Question: I wanted to write a function which could check if color is close to a background color.
For this i make use of the HSL color scheme, let me explain that a bit; HSL colors are defined as Hue Saturation and lightness. In short Hue tells you which color of the rainbow is used and its in the range 0 to 360. And its on the Hue that i would like check.
So Saturation how strong the color is, like pure or mixed with grey
or Lightness which speaks for itself are not compared. I only want to check for Hue.
At first i wrote a Near function like this:
'''
Private boolean Near(int background, int mycolor, int difference)
{
if(math.abs( background - mycolor)<difference){return true;}else{return false}
}
'''
Later i realized this is wrong. Because HSL is like the image below you see in there the colors are as a circle, so starting at red 0 and it is red again at 360.
So a Hue value of 358 and 4 are close together, the above function wouldn't reflect that.
(Saturation goes to the center 0..100
lightens 0..100 is like going up or down
and Hue is from 0 to 360 degrees around. )

I could rewrite a function with a large if then construction, so that for example if the background where red 5 and the allowed difference is 20 then 'mycolor' would be in range if it is < 5+20 or > (360-(5-20)) .. so making a special construction if the Hue difference would be crossing the 0 or 360 limits.
Well that would work, but then i wondered might it be possible to replace such "if then" construction with a modulo calculation in a single line ?, it keeps me wondering still
As modulo computations can be used to check within a border and if its over the border of 360 it would be red again close to zero,
well i think so, such line might also contain some AND or OR and subtractions or ABS functions..might it be possible to write it in one comparison line ?
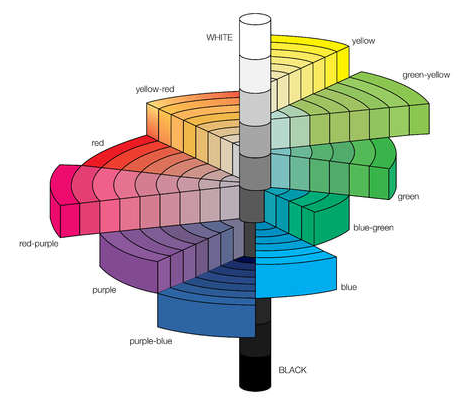
Answer: What you need to do is ensure that the values you are comparing are as close as they can be. For instance, if 'background = 358', and 'mycolor = 4', then they could be made closer by subtracting '360' from 'background', which doesn't change the effective value. They need to be made closer as long as the difference > '180'.
'''
if (mycolor - background > 180) mycolor -= 360;
if (background - mycolor > 180) background -= 360;
'''
With these transformations, your original logic should then be correct (the 'if' is unnecessary):
'''
return Math.Abs(background - mycolor) < difference;
'''
---
: I have found a simpler expression that seems to be correct.
'''
return Math.Abs(background - mycolor) % (361 - difference) < difference;
'''